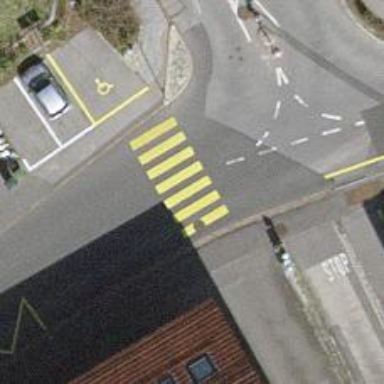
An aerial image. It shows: Zebra crossing on the road.